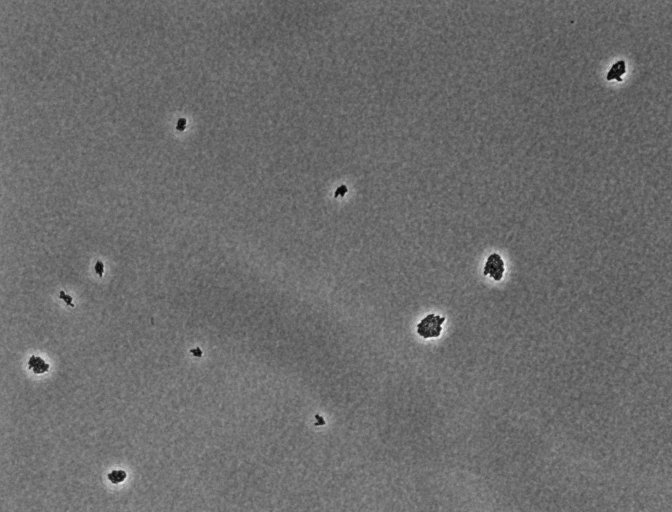
various_fewshot